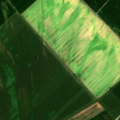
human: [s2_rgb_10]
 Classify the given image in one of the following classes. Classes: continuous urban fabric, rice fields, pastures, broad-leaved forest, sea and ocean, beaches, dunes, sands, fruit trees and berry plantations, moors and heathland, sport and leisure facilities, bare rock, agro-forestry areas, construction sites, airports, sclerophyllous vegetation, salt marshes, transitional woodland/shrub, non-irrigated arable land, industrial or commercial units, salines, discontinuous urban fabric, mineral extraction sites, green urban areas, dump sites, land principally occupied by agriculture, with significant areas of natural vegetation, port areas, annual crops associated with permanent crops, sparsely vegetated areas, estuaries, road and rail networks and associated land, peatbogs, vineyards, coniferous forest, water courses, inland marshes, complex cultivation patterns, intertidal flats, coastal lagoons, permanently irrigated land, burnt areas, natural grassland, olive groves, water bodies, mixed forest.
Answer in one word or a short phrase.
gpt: non-irrigated arable land